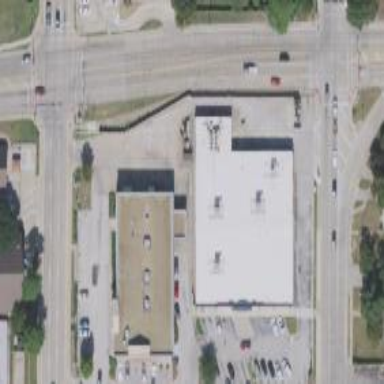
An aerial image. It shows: Pharmacy providing healthcare services.